Question: I am trying to decode a Base64 image and place it into a WPF image source. However, the code I am using has an error of:
> No imaging component suitable to complete this operation was found.

I have double-checked that the Base64 string I have is, in fact, a correct Base64 encoding by using an online Base64 Decoder so I know its not that.
My code:
'''
byte[] binaryData = Convert.FromBase64String(desc.Icon_Path);
MemoryStream ms = new MemoryStream(binaryData, 0, binaryData.Length);
ms.Write(binaryData, 0, binaryData.Length);
System.Drawing.Image image = System.Drawing.Image.FromStream(ms, true);
icon.Source = ToWpfImage(image);
ms.Dispose();
public BitmapImage ToWpfImage(System.Drawing.Image img)
{
MemoryStream ms = new MemoryStream();
img.Save(ms, System.Drawing.Imaging.ImageFormat.Bmp);
BitmapImage ix = new BitmapImage();
ix.BeginInit();
ix.CacheOption = BitmapCacheOption.OnLoad;
ix.StreamSource = ms;
ix.EndInit();
return ix;
}
'''
What could I be doing incorrect?
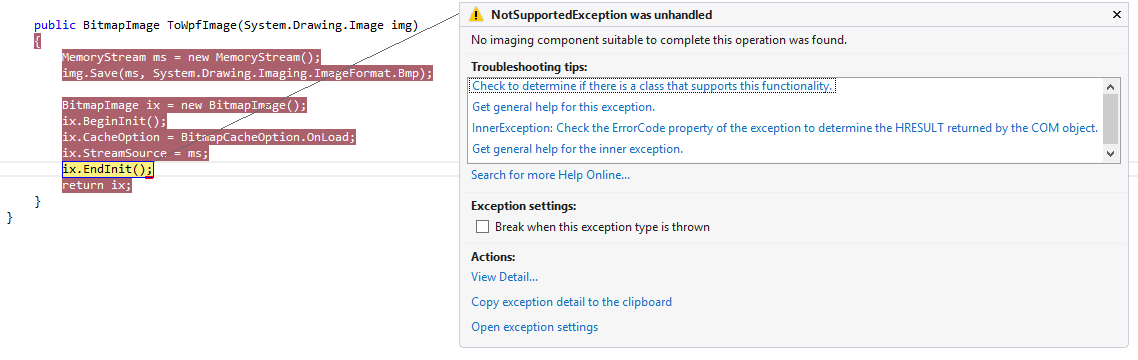
Answer: I dont think you need the ms.Write line do you? If you do you'll need to set ms.position = 0 after the write. This is because after the write the stream position will be at the end.